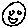
Label: smiley face